Question: This is a standard windows 8 logon screen, is this a real place? if so where is it?

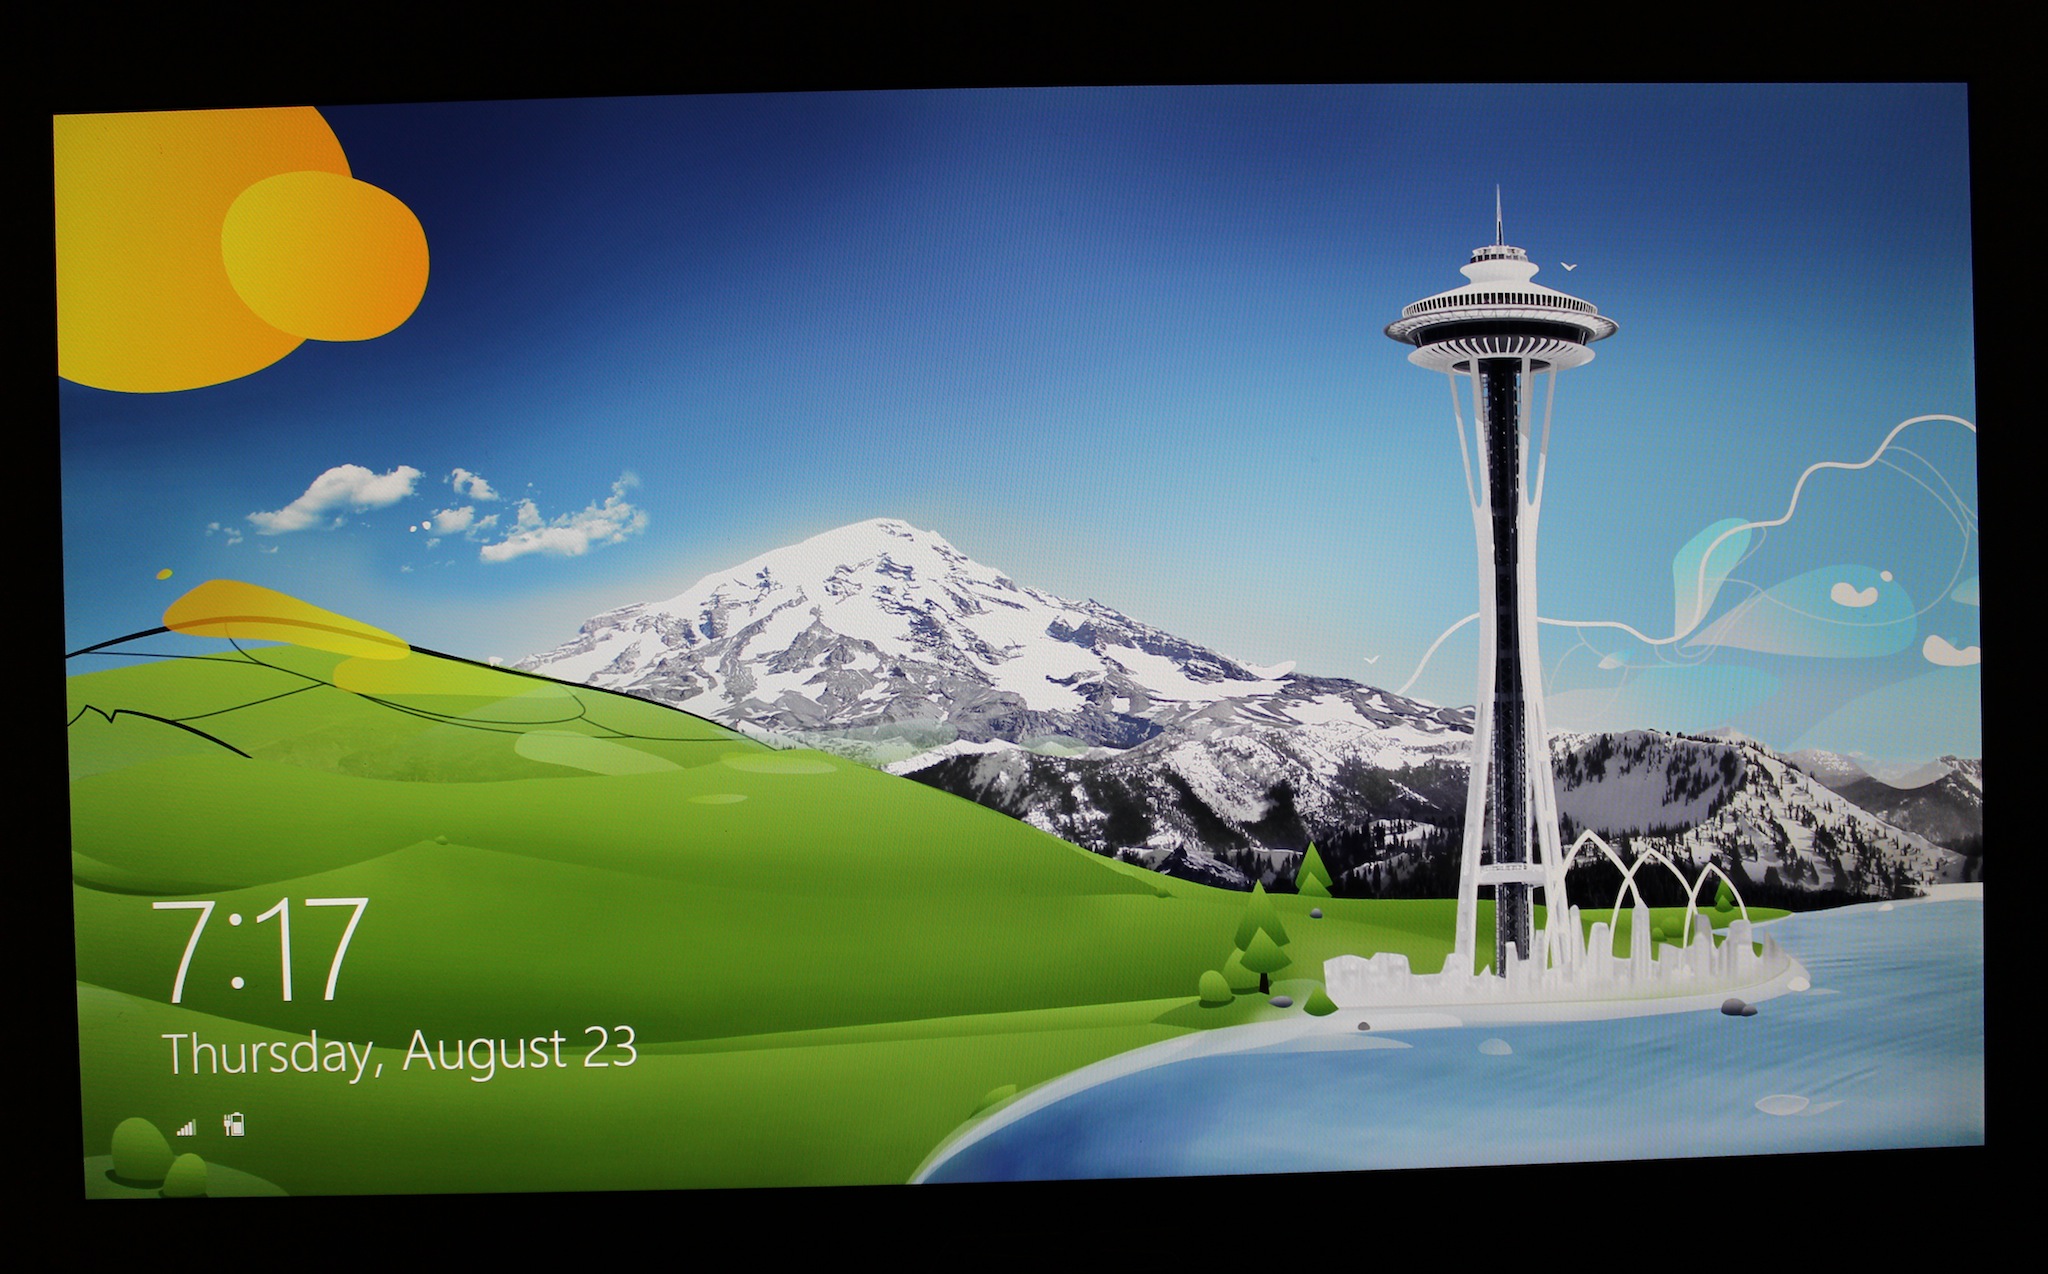
Answer: The tower is the Space Needle in Seattle (see www.spaceneedle.com). As you might guess, downtown Seattle does look like the green and beautiful landscape that is shown next to it. Though Washington state does have awesomely beautiful mountains and ocean.